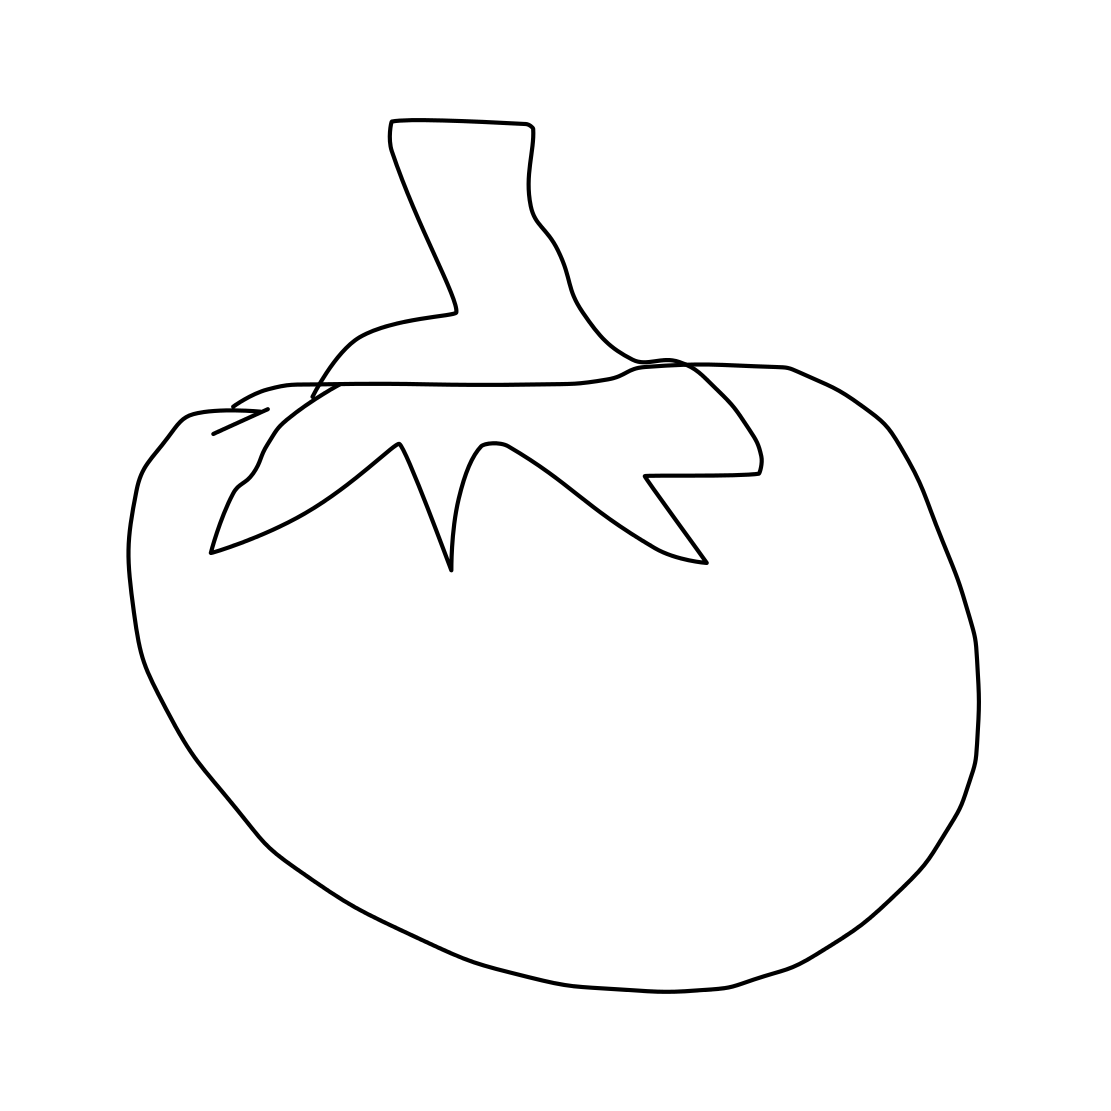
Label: tomato